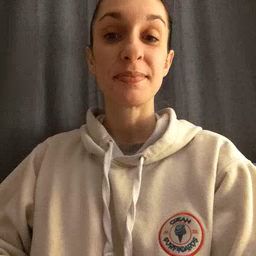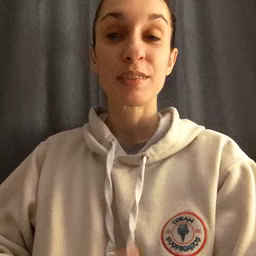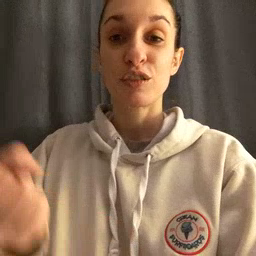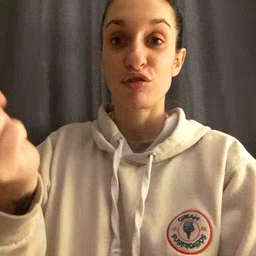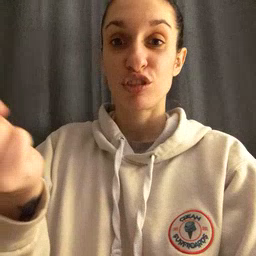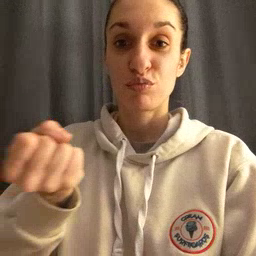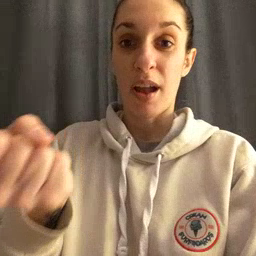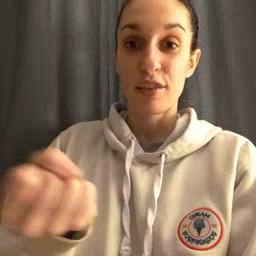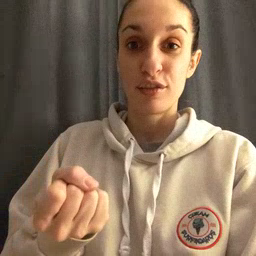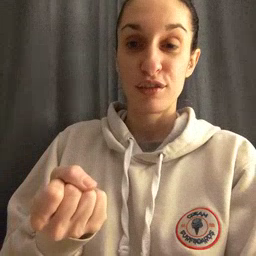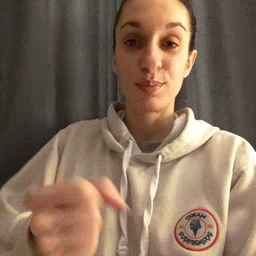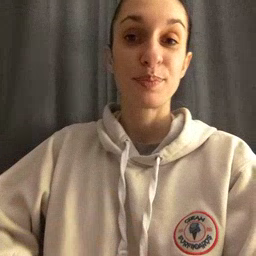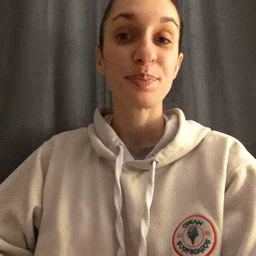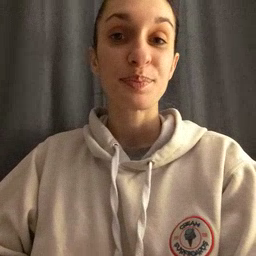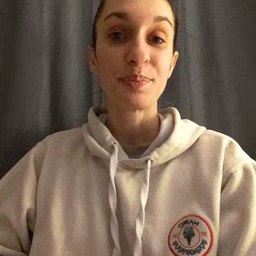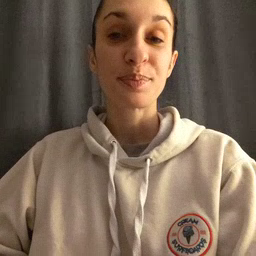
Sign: drawer